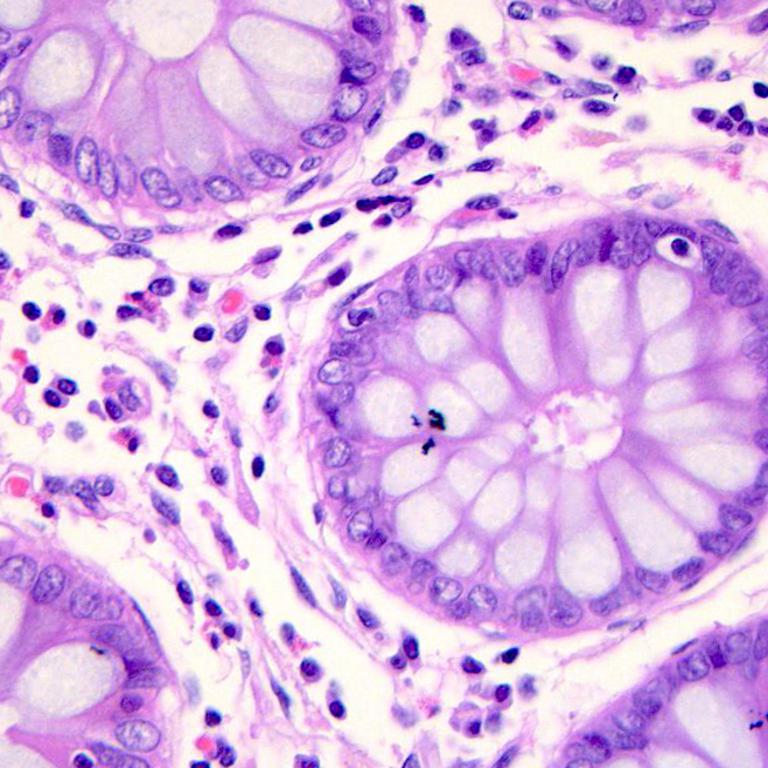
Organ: colon
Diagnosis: benign